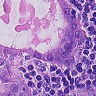
Metastatic tissue present: yes